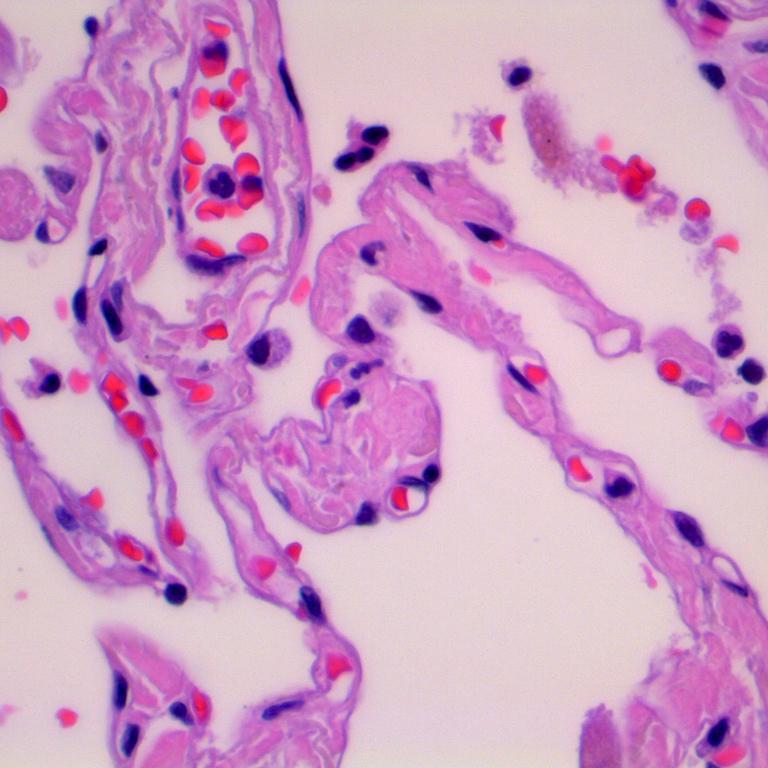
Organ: lung
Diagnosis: benign